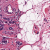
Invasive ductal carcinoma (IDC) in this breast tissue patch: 1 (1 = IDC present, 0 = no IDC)